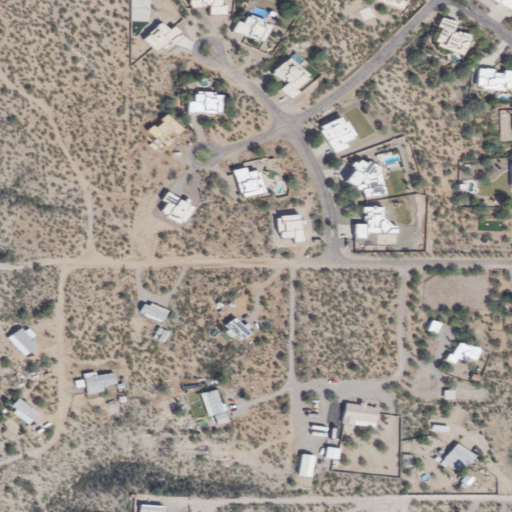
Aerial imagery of valley in Arizona named Rincon Valley containing shrub, open development, low intensity development, medium intensity development, and high intensity development